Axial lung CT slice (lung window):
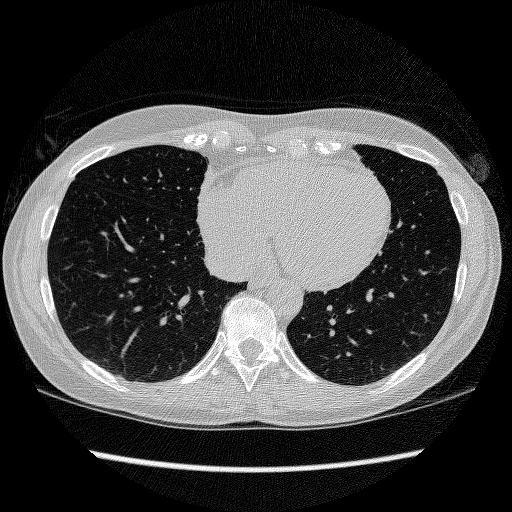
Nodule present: no